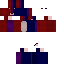
A female human skin with dark skin, wearing brown bald dressed in a blue hoodie and red pants, featuring a closed mouth.